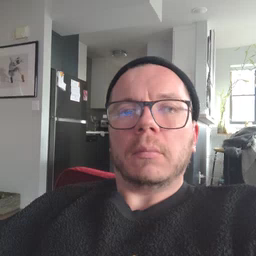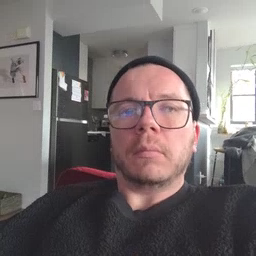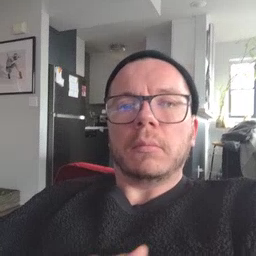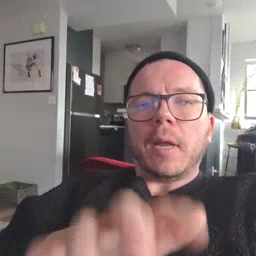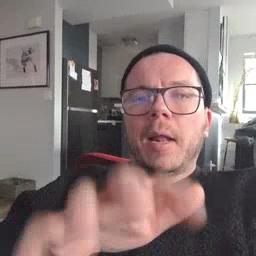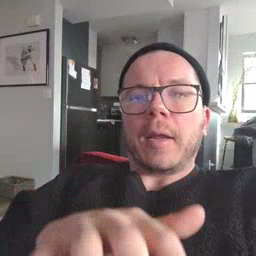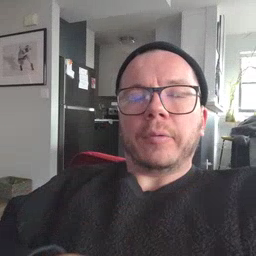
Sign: alligator